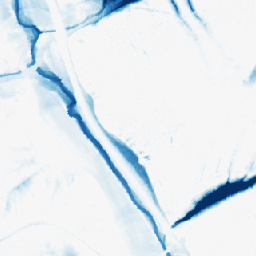
Category: morphological
Decomposition family: morphological_ellipse
Decomposition parameters: operation: closing
width: 30
height: 50
Upsampling method: nearest
Upsampling parameters: scale: 8
Upsampling scale: 8